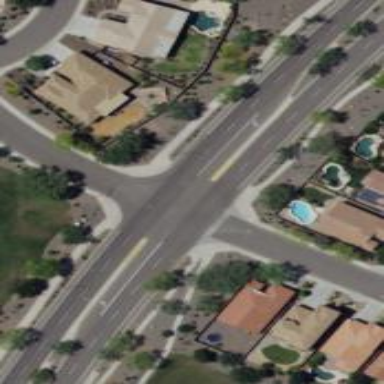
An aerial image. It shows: Road with stop sign.